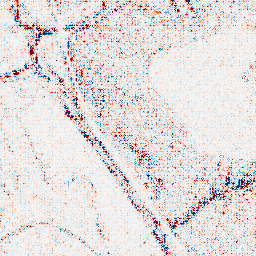
Category: wavelet
Decomposition family: wavelet_reverse_biorthogonal
Decomposition parameters: wavelet: rbio2.4
level: 1
Upsampling method: bilinear
Upsampling parameters: scale: 8
Upsampling scale: 8